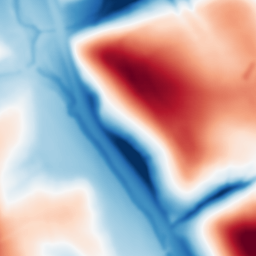
Category: multiscale
Decomposition family: dog
Decomposition parameters: sigma_low: 2
sigma_high: 50
Upsampling method: sinc_hamming
Upsampling parameters: scale: 2
kernel_size: 16
Upsampling scale: 2